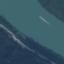
Land use / land cover class: River